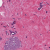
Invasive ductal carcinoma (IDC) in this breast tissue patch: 0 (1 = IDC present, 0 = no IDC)